Interaction volume radius: 10 \u00c5
Interaction volume height: 10 \u00c5
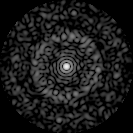
Disorder parameter: 0.8326